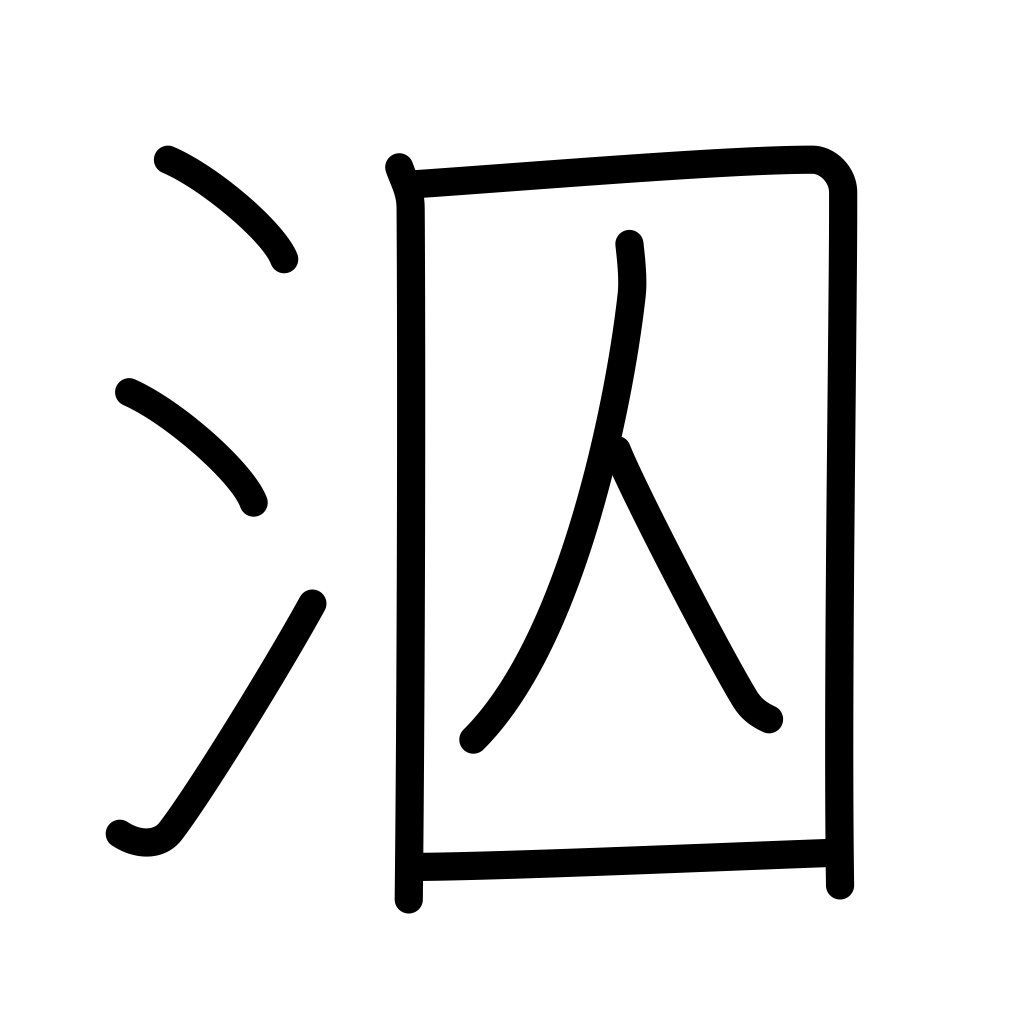
Meaning: swim